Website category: game
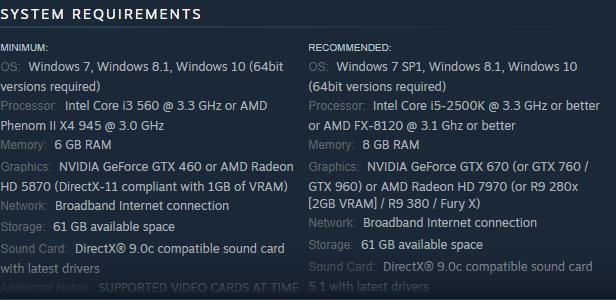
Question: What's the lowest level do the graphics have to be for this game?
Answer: NVIDIA GeForce GTX 460 or AMD Radeon HD 5870 (DirectX-11 compliant with 1GB of VRAM)

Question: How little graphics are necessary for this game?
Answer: NVIDIA GeForce GTX 460 or AMD Radeon HD 5870 (DirectX-11 compliant with 1GB of VRAM)

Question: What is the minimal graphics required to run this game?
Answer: NVIDIA GeForce GTX 460 or AMD Radeon HD 5870 (DirectX-11 compliant with 1GB of VRAM)

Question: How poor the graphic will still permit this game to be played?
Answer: NVIDIA GeForce GTX 460 or AMD Radeon HD 5870 (DirectX-11 compliant with 1GB of VRAM)

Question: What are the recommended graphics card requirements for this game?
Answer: NVIDIA GeForce GTX 670 (or GTX 760 / GTX 960) or AMD Radeon HD 7970 (or R9 280x [2GB VRAM] / R9 380 / Fury X)

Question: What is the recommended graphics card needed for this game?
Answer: NVIDIA GeForce GTX 670 (or GTX 760 / GTX 960) or AMD Radeon HD 7970 (or R9 280x [2GB VRAM] / R9 380 / Fury X)

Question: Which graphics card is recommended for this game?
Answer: NVIDIA GeForce GTX 670 (or GTX 760 / GTX 960) or AMD Radeon HD 7970 (or R9 280x [2GB VRAM] / R9 380 / Fury X)

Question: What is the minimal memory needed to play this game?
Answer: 6 GB RAM

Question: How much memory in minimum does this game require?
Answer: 6 GB RAM

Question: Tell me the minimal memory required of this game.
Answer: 6 GB RAM

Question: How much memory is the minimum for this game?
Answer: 6 GB RAM

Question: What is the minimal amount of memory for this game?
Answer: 6 GB RAM

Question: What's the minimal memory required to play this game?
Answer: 6 GB RAM

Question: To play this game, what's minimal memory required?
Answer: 6 GB RAM

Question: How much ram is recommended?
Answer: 8 GB RAM

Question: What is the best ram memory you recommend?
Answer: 8 GB RAM

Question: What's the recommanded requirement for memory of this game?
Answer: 8 GB RAM

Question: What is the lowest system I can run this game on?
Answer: Windows 7, Windows 8.1, Windows 10 (64bit versions required)

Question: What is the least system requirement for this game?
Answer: Windows 7, Windows 8.1, Windows 10 (64bit versions required)

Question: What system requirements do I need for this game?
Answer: Windows 7, Windows 8.1, Windows 10 (64bit versions required)

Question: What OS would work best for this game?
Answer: Windows 7 SP1, Windows 8.1, Windows 10 (64bit versions required)

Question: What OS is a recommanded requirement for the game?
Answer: Windows 7 SP1, Windows 8.1, Windows 10 (64bit versions required)

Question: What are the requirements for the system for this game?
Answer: Windows 7 SP1, Windows 8.1, Windows 10 (64bit versions required)

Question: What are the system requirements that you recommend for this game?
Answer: Windows 7 SP1, Windows 8.1, Windows 10 (64bit versions required)

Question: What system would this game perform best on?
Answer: Windows 7 SP1, Windows 8.1, Windows 10 (64bit versions required)

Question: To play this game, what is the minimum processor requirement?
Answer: Intel Core i3 560 @ 3.3 GHz or AMD Phenom II X4 945 @ 3.0 GHz

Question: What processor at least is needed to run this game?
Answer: Intel Core i3 560 @ 3.3 GHz or AMD Phenom II X4 945 @ 3.0 GHz

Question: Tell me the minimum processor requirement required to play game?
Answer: Intel Core i3 560 @ 3.3 GHz or AMD Phenom II X4 945 @ 3.0 GHz

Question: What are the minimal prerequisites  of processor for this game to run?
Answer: Intel Core i3 560 @ 3.3 GHz or AMD Phenom II X4 945 @ 3.0 GHz

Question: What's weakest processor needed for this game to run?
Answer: Intel Core i3 560 @ 3.3 GHz or AMD Phenom II X4 945 @ 3.0 GHz

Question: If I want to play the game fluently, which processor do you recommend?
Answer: Intel Core i5-2500K @ 3.3 GHz or better or AMD FX-8120 @ 3.1 Ghz or better

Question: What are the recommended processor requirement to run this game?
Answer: Intel Core i5-2500K @ 3.3 GHz or better or AMD FX-8120 @ 3.1 Ghz or better

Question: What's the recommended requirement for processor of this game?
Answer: Intel Core i5-2500K @ 3.3 GHz or better or AMD FX-8120 @ 3.1 Ghz or better

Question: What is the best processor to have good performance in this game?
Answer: Intel Core i5-2500K @ 3.3 GHz or better or AMD FX-8120 @ 3.1 Ghz or better

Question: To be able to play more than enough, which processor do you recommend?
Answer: Intel Core i5-2500K @ 3.3 GHz or better or AMD FX-8120 @ 3.1 Ghz or better